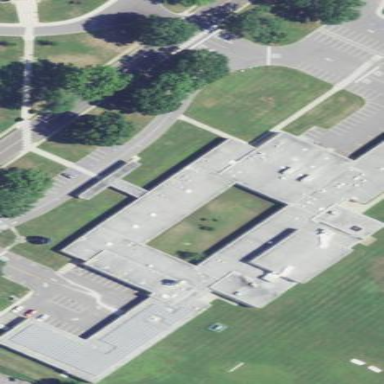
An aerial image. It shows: School building.